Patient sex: M
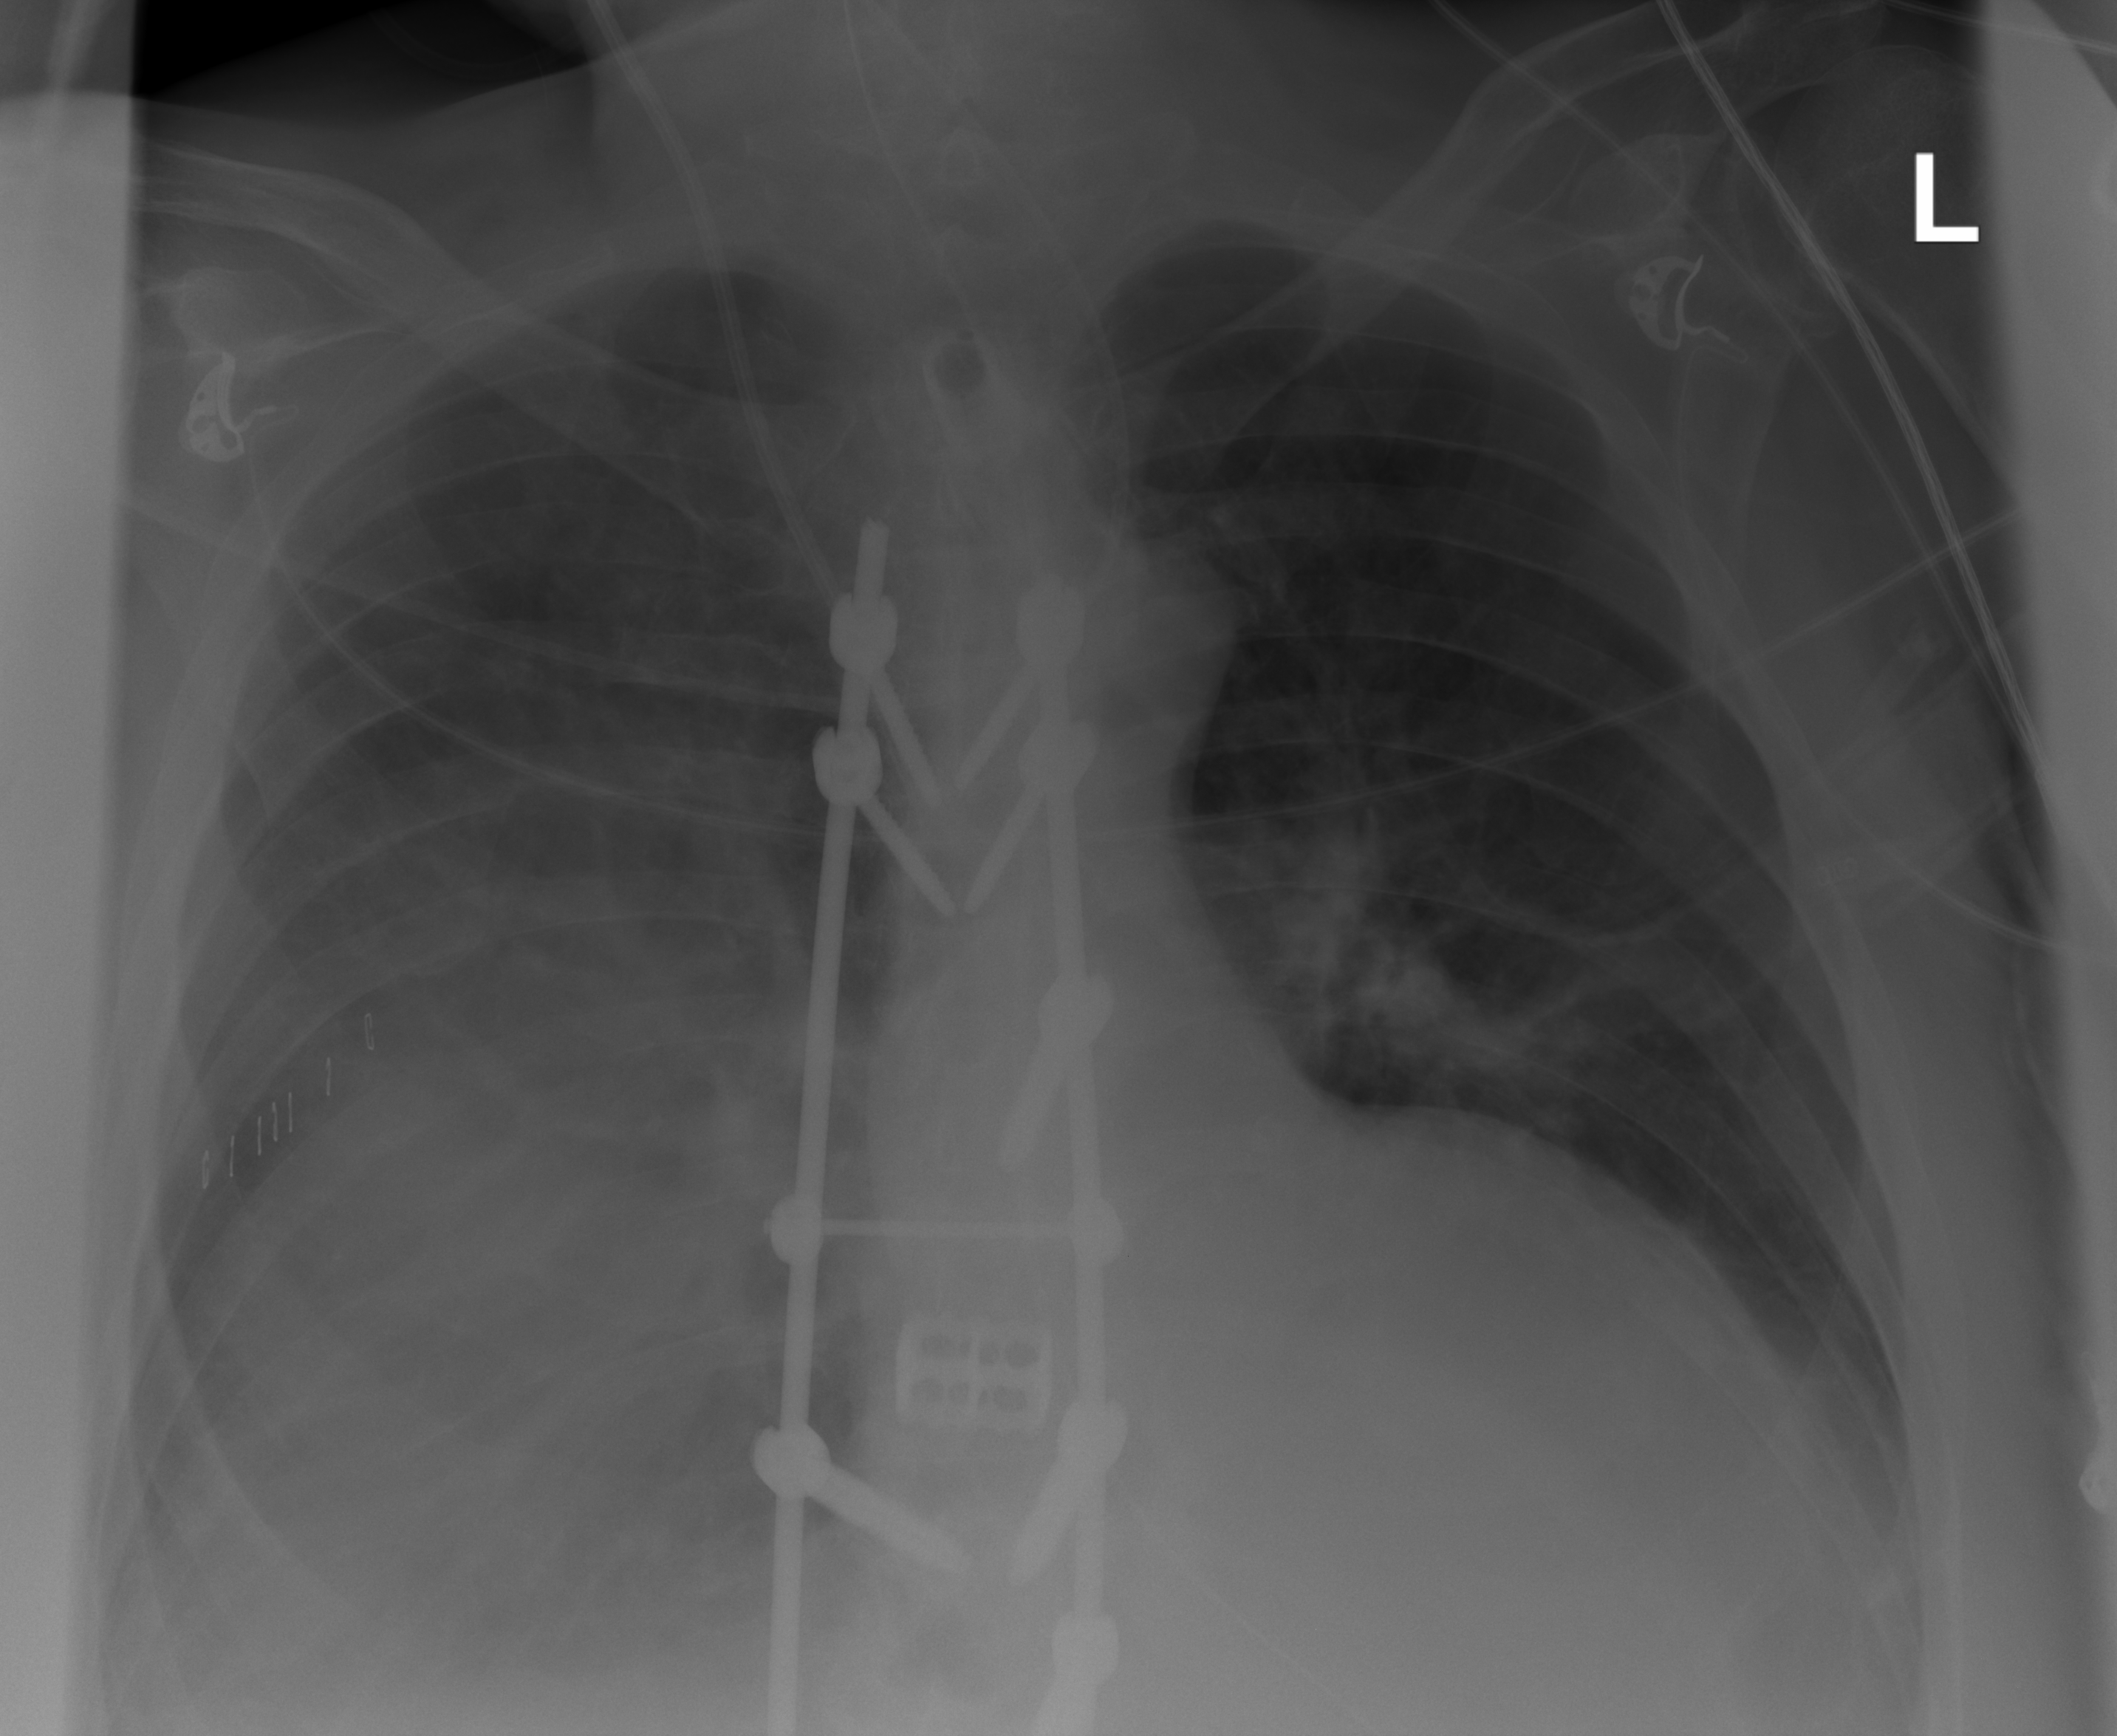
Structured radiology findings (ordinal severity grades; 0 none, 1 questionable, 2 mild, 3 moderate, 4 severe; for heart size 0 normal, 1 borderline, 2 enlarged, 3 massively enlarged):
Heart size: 0
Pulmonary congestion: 2
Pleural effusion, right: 3
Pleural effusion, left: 2
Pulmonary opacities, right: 2
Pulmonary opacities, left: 0
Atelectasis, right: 2
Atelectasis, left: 2